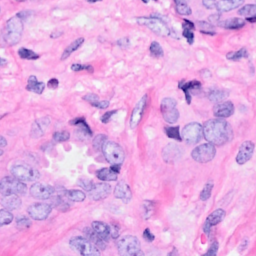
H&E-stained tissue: Breast